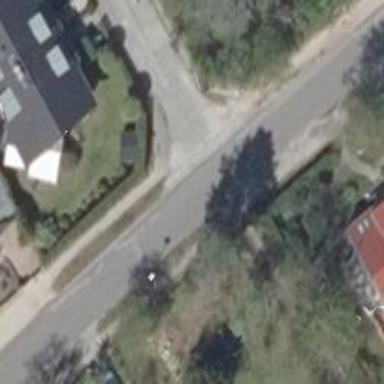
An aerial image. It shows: Asphalt road in residential area.